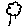
Label: tree